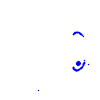
Particle: electron